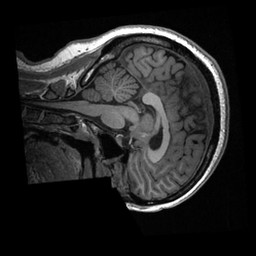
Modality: T1w
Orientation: sagittal
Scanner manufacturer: ge
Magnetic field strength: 3 T
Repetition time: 0.007668 s
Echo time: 0.002928 s